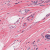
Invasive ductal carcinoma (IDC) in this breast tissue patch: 0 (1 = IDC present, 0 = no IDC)